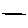
Label: line